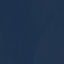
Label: SeaLake